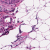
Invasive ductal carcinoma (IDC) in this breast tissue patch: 1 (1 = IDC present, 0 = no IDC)